Field crop: tomato
Growth stage: 2
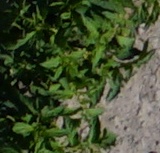
Species: tomato